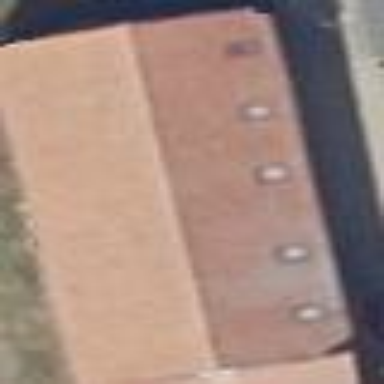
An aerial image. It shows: Building with gabled roof.